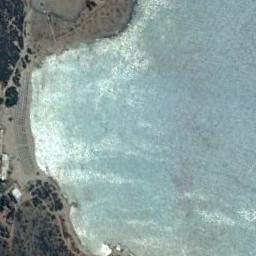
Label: beach